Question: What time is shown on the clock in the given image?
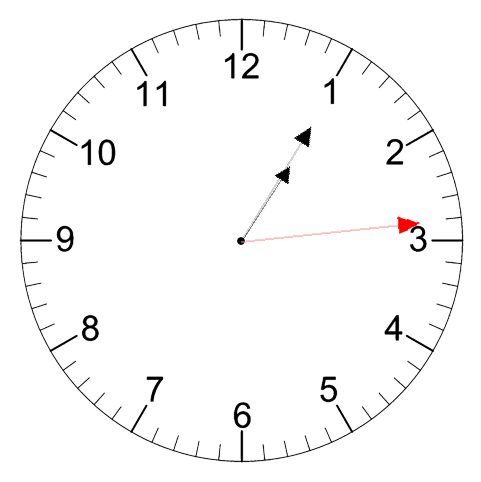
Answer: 01:05:14